Question: I have created a custom Liferay 6.2 portlet using Grails 2.0.4, <URL>.
I am getting a strange error after deploying the portlet. Here is what happens:
1. Upload the WAR file through the web interface
2. Add the portlet to a page
3. Receive an error that says "There was an unexpected error. Please refresh the current page."
4. Refresh the page to find that none of the portlets on the page work anymore, and the following error is displayed: "Internal Server Error - An error occurred while accessing the requested resource." (see the image below)
The logs indicate the following error:
'''
com.liferay.portal.NoSuchResourceActionException: <Portlet>_WAR_<PortletApp>#VIEW
'''
I've seen other instances where the "#VIEW" says "#ADD_TO_PAGE". Please note that the portlet is deploying and working just fine on my vanilla version of Liferay 6.2 that I use for development.
Does anyone know what the issue could possibly be? Thank you.
'''
Jan 16, 2014 10:42:40 AM org.apache.catalina.core.ApplicationDispatcher invoke
SEVERE: Servlet.service() for servlet jsp threw exception
com.liferay.portal.NoSuchResourceActionException: <Portlet>_WAR_<PortletApp>#VIEW
at com.liferay.portal.service.impl.ResourceActionLocalServiceImpl.getResourceAction(ResourceActionLocalServiceImpl.java:196)
at sun.reflect.GeneratedMethodAccessor308.invoke(Unknown Source)
at sun.reflect.DelegatingMethodAccessorImpl.invoke(DelegatingMethodAccessorImpl.java:43)
at java.lang.reflect.Method.invoke(Method.java:606)
at com.liferay.portal.spring.aop.ServiceBeanMethodInvocation.proceed(ServiceBeanMethodInvocation.java:115)
at com.liferay.portal.spring.aop.ServiceBeanAopProxy.invoke(ServiceBeanAopProxy.java:175)
at com.sun.proxy.$Proxy85.getResourceAction(Unknown Source)
at com.liferay.portal.service.impl.ResourcePermissionLocalServiceImpl.doUpdateResourcePermission(ResourcePermissionLocalServiceImpl.java:1190)
at com.liferay.portal.service.impl.ResourcePermissionLocalServiceImpl.updateResourcePermission(ResourcePermissionLocalServiceImpl.java:1312)
at com.liferay.portal.service.impl.ResourcePermissionLocalServiceImpl.setOwnerResourcePermissions(ResourcePermissionLocalServiceImpl.java:1038)
at sun.reflect.NativeMethodAccessorImpl.invoke0(Native Method)
at sun.reflect.NativeMethodAccessorImpl.invoke(NativeMethodAccessorImpl.java:57)
at sun.reflect.DelegatingMethodAccessorImpl.invoke(DelegatingMethodAccessorImpl.java:43)
at java.lang.reflect.Method.invoke(Method.java:606)
at com.liferay.portal.spring.aop.ServiceBeanMethodInvocation.proceed(ServiceBeanMethodInvocation.java:115)
at com.liferay.portal.spring.transaction.DefaultTransactionExecutor.execute(DefaultTransactionExecutor.java:62)
at com.liferay.portal.spring.transaction.TransactionInterceptor.invoke(TransactionInterceptor.java:51)
at com.liferay.portal.spring.aop.ServiceBeanMethodInvocation.proceed(ServiceBeanMethodInvocation.java:111)
at com.liferay.portal.spring.aop.ServiceBeanAopProxy.invoke(ServiceBeanAopProxy.java:175)
'''

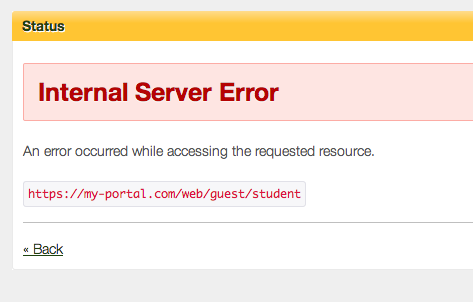
Answer: The problem ended up being higher in the stacktrace. I was receiving the following error:
'''
net.sf.ehcache.CacheException: Unable to load class net.sf.ehcache.store.DefaultElementValueComparator
'''
I was able to fix the problem by reading <URL>. Here are the steps I took:
1. Navigate to $liferay_home/tomcat/webapps/ROOT/WEB-INF/lib/
2. Copy ehcache.jar somewhere to back it up (like the root $liferay_home directory)
3. Copy ehcache.jar again somewhere to work with it (like the desktop)
4. Change the name ehcache.jar to ehcache.zip
5. Unzip the ehcache.zip file
6. Copy the updated ClassLoaderUtil.class file to the folder's net/sf/ehcache/util/ directory, replacing the current ClassLoaderUtil.class file.
7. Zip the ehcache directory
8. Change the name ehcache.zip to ehcache.jar
9. Put this new ehcache.jar file in $liferay_home/tomcat/webapps/ROOT/WEB-INF/lib/, replacing the current ehcache.jar